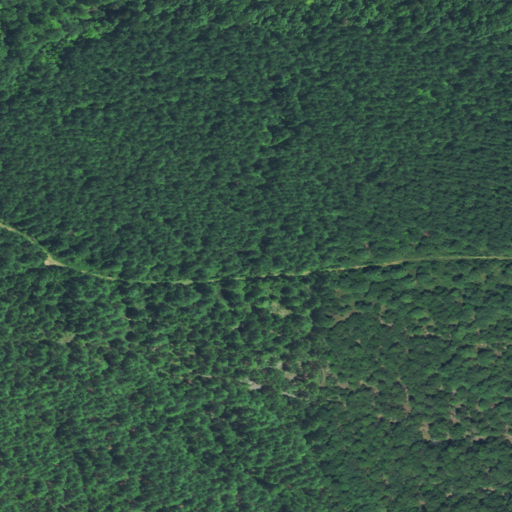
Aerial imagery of ridge(s) in Oklahoma named Smith Ridge containing evergreen forest, mixed forest, and deciduous forest